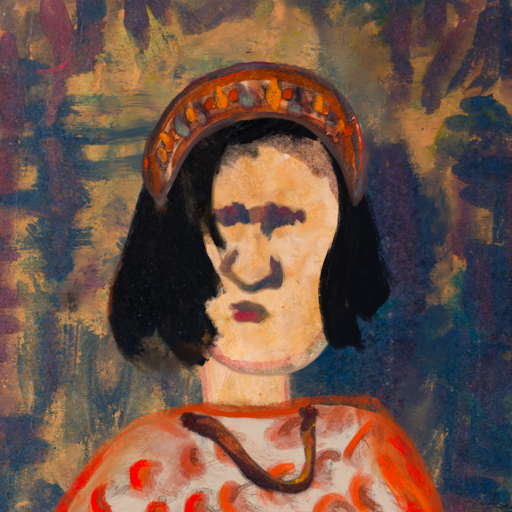
Background: InTheSun, Head And Neck Front: Childish, Face Front: In_The_Sun, Bust: Rupkatha, Hair Front: Mosgoul, Head Accessory: Hypocrite, Second Necklace: Comrade, Necklace: Blank, Baby: Blank